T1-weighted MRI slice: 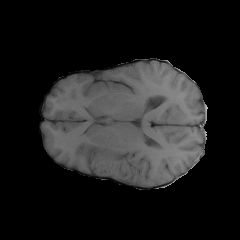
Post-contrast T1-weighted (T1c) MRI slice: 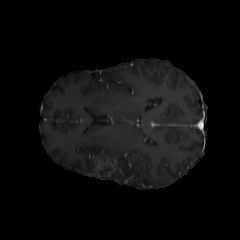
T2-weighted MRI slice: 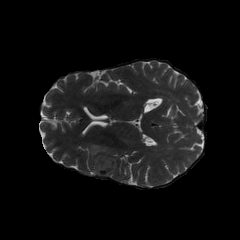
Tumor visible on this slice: yes